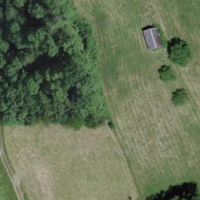
EUNIS habitat code: 24
Species observed at this site:
Vulpes vulpes
Sus scrofa